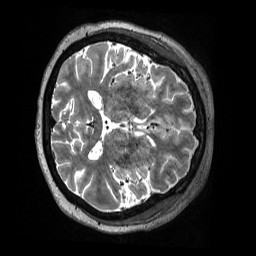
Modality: T2w
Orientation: axial
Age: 51
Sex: female
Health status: ill
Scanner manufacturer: siemens
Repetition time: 3.2 s